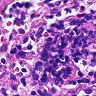
Metastatic tissue present: no